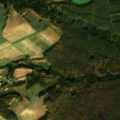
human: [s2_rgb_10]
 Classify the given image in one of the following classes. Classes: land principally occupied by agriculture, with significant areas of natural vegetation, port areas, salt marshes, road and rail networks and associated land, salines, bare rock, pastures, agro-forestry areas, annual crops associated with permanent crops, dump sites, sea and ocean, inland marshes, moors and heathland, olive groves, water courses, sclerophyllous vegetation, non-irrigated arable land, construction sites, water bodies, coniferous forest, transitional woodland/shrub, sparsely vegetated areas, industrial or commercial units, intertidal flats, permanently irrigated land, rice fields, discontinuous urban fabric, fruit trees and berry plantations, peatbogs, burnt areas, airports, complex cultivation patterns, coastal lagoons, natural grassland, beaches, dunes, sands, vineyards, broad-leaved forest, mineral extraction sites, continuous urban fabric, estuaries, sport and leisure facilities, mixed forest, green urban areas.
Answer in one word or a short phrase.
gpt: discontinuous urban fabric, non-irrigated arable land, complex cultivation patterns, coniferous forest, mixed forest